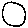
Label: circle